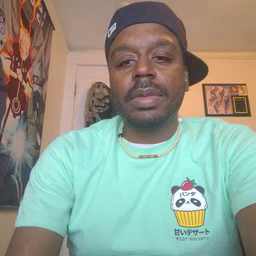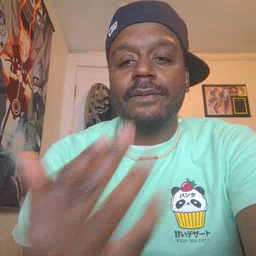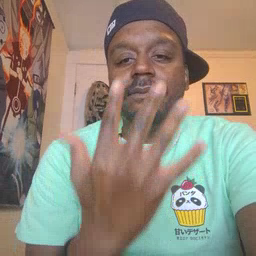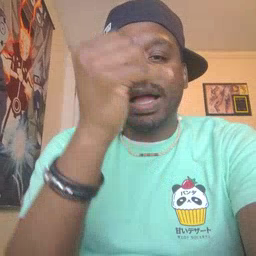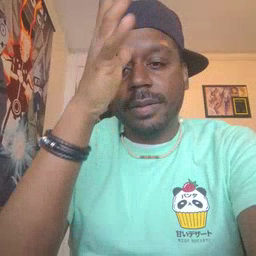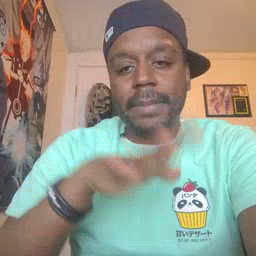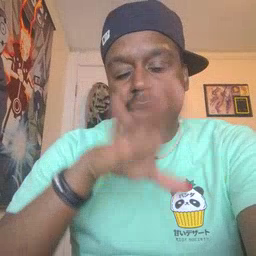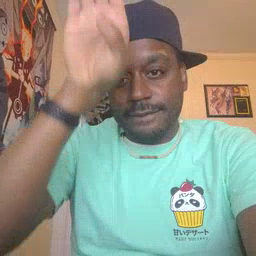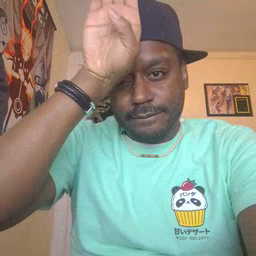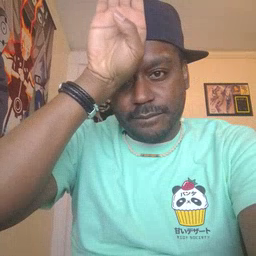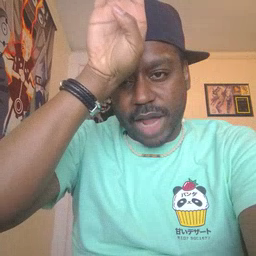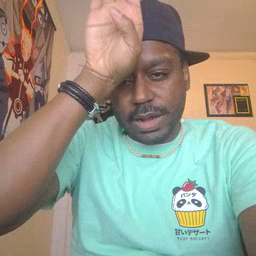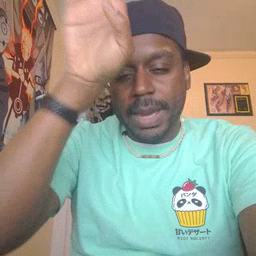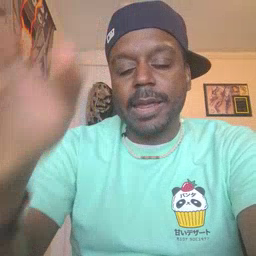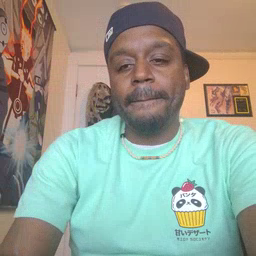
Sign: fireman